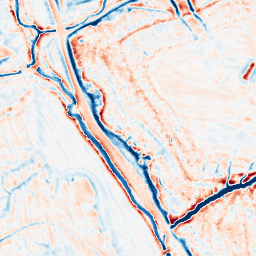
Category: edge_preserving
Decomposition family: bilateral
Decomposition parameters: d: 15
sigma_color: 100
sigma_space: 100
Upsampling method: lanczos
Upsampling parameters: scale: 4
Upsampling scale: 4